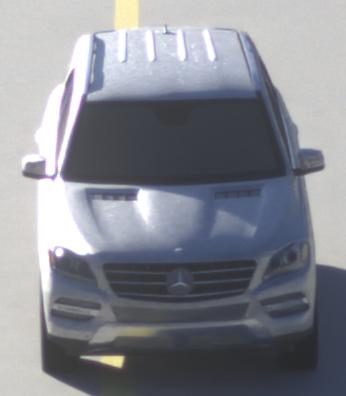
Make: Mercedes-Benz
Model: ML 350
Detailed model: M-Class (166)
Model produced from: 2011/11
Model produced until: 2014/10
Doors: 5
Color: white
Road condition: dry road
Daytime: sunrise or sunset
Contrast: medium contrast